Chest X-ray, AP view. Patient: 17 years old, sex M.
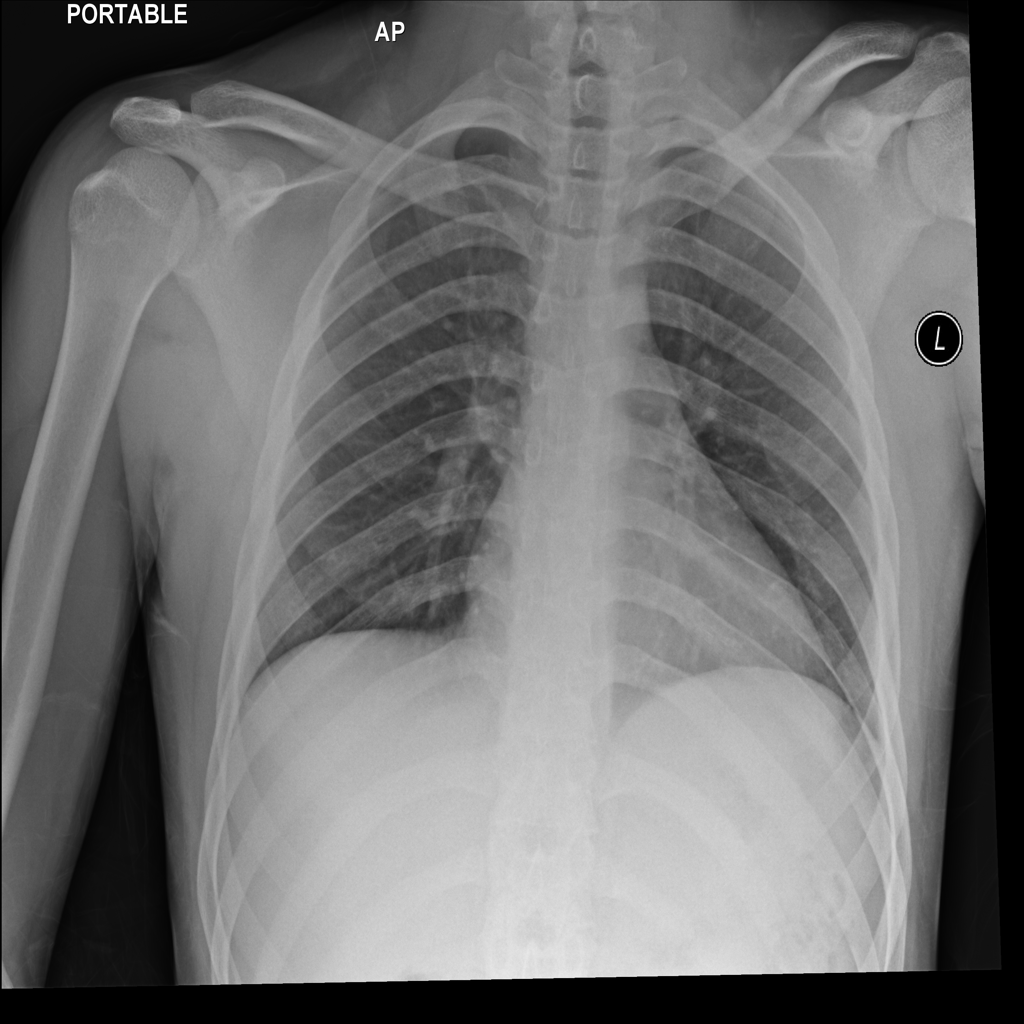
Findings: No Finding